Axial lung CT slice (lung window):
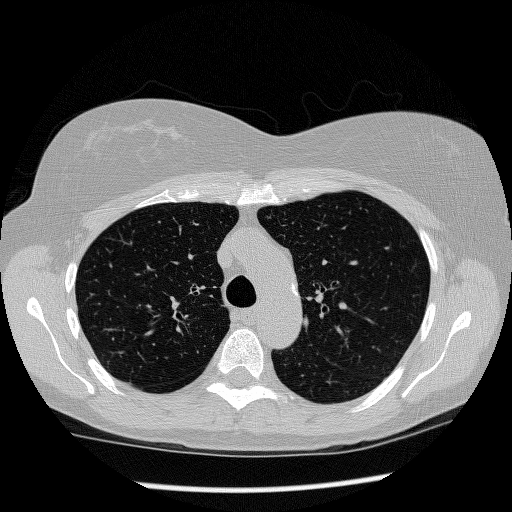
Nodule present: no